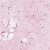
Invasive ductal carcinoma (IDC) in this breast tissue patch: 0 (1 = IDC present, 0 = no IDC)